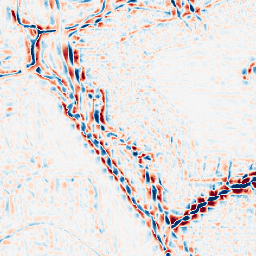
Category: wavelet
Decomposition family: wavelet_biorthogonal
Decomposition parameters: wavelet: bior2.4
level: 3
Upsampling method: quadratic
Upsampling parameters: scale: 2
Upsampling scale: 2